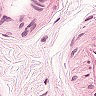
Metastatic tissue present: no